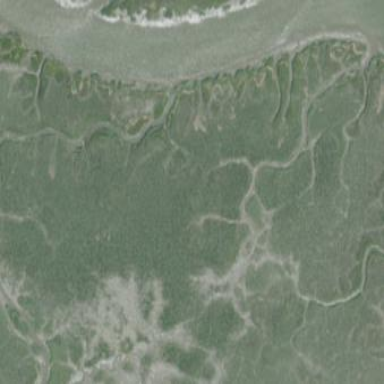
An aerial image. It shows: Tidal saltmarsh wetland area.